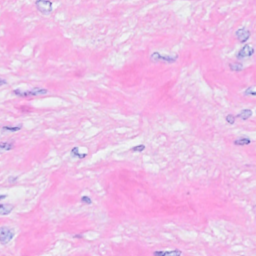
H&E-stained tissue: Breast